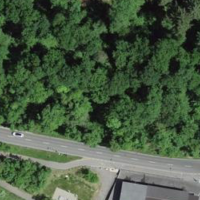
EUNIS habitat code: 41
Species observed at this site:
Sitta europaea
Parus major